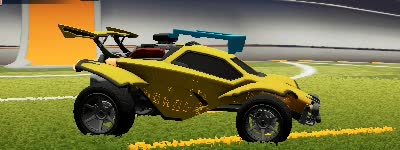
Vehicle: octane